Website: home-depot
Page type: customer-info-address
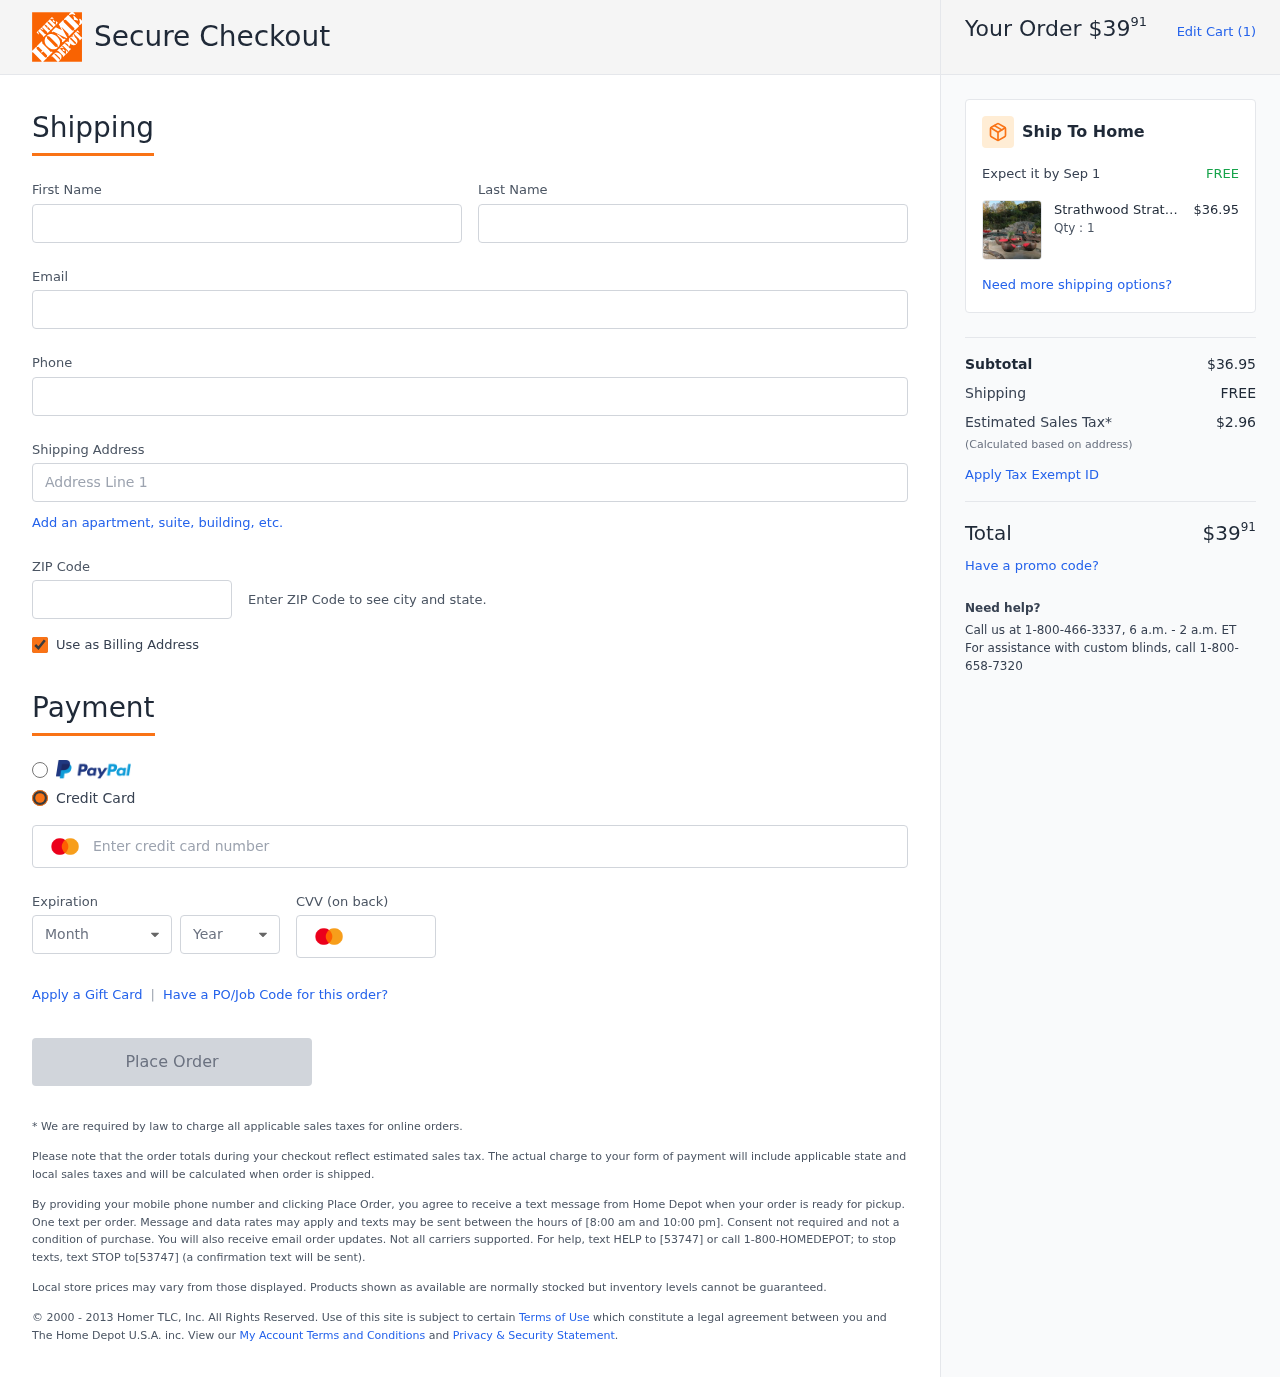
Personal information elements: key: PII_CARD_CVV
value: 393
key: PII_CARD_EXPIRY_MONTH
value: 09
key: PII_CARD_EXPIRY_YEAR
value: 30
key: PII_CARD_NUMBER
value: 2288 0172 4481 0522
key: PII_EMAIL
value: lcamacho@hotmail.com
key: PII_FIRSTNAME
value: Laura
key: PII_LASTNAME
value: Camacho
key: PII_PHONE
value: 6322086345
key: PII_POSTCODE
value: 63147
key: PII_STREET
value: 871 Crawford Ports Suite 336
Product elements: key: PRODUCT1_BRAND
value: Strathwood
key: PRODUCT1_NAME
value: Strathwood Cantina Collection (Discontinued by Manufacturer)
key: PRODUCT1_NAME
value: Strathwood Cantina C...
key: PRODUCT1_PRICE
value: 36.95
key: PRODUCT1_QUANTITY
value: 1
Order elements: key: ORDER_TOTAL
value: $3991
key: ORDER_NUM_ITEMS
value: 1
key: ORDER_DELIVERY_DATE
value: Sep 1
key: ORDER_SUBTOTAL
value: $36.95
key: ORDER_SHIPPING_COST
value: FREE
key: ORDER_TAX
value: $2.96